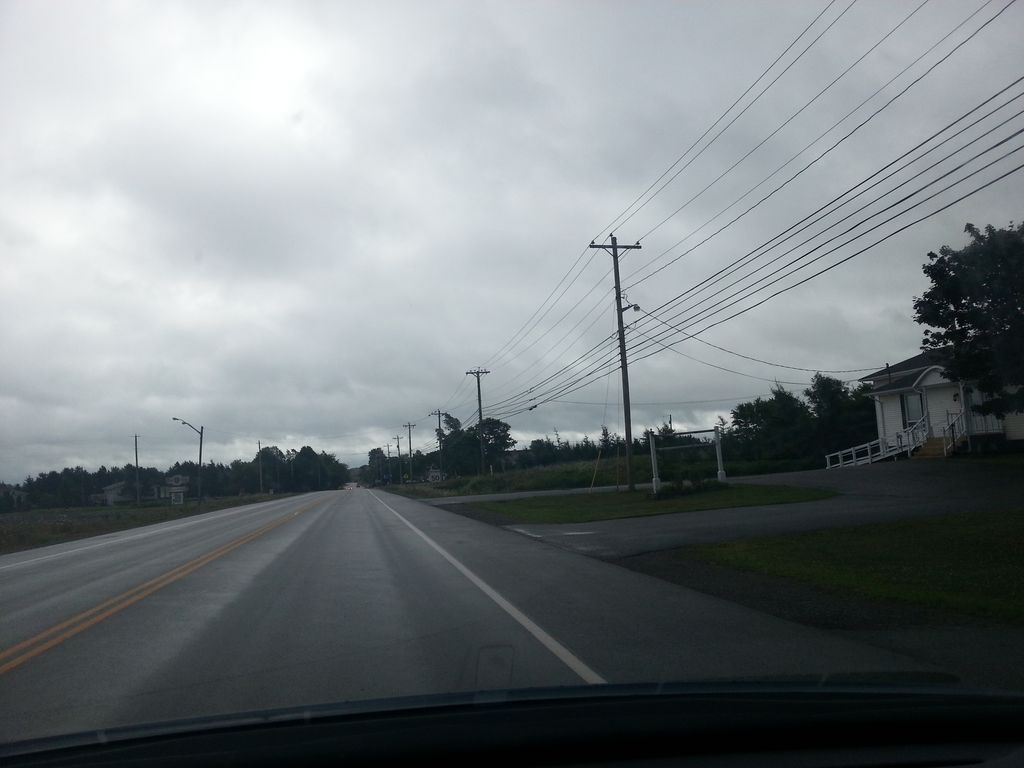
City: charlottetown